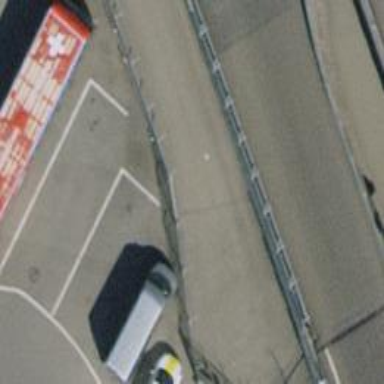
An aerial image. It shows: Asphalt road designated for service vehicles.